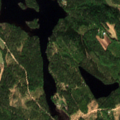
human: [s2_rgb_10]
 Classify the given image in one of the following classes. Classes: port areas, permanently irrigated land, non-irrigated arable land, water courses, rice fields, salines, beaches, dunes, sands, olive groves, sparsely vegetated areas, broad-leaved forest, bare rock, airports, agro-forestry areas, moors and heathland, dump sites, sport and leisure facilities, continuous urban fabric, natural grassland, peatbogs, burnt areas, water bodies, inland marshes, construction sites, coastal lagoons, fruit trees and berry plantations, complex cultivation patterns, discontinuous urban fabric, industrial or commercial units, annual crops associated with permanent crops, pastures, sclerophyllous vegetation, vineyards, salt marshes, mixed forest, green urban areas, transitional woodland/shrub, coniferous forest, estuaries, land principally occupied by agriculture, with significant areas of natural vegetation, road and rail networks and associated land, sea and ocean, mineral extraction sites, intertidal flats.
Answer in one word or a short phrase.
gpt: land principally occupied by agriculture, with significant areas of natural vegetation, coniferous forest, mixed forest, water bodies